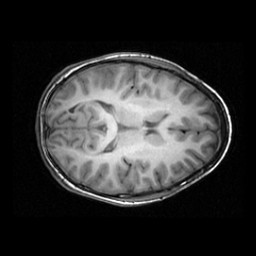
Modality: T1w
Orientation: axial
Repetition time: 0.008948 s
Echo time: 0.001784 s